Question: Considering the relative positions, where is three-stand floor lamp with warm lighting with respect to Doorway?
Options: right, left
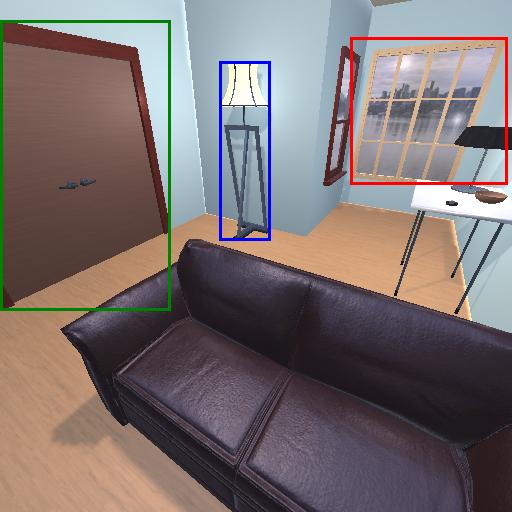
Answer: right